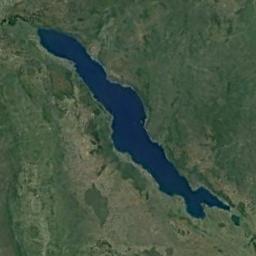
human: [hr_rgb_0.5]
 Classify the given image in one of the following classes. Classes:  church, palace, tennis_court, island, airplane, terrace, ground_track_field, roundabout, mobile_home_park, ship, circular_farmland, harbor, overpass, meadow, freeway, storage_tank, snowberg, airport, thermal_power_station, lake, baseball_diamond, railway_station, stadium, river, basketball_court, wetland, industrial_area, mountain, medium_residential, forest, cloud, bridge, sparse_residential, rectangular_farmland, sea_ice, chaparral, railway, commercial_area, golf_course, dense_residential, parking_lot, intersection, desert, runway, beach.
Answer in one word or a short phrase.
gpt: lake